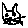
Label: cat